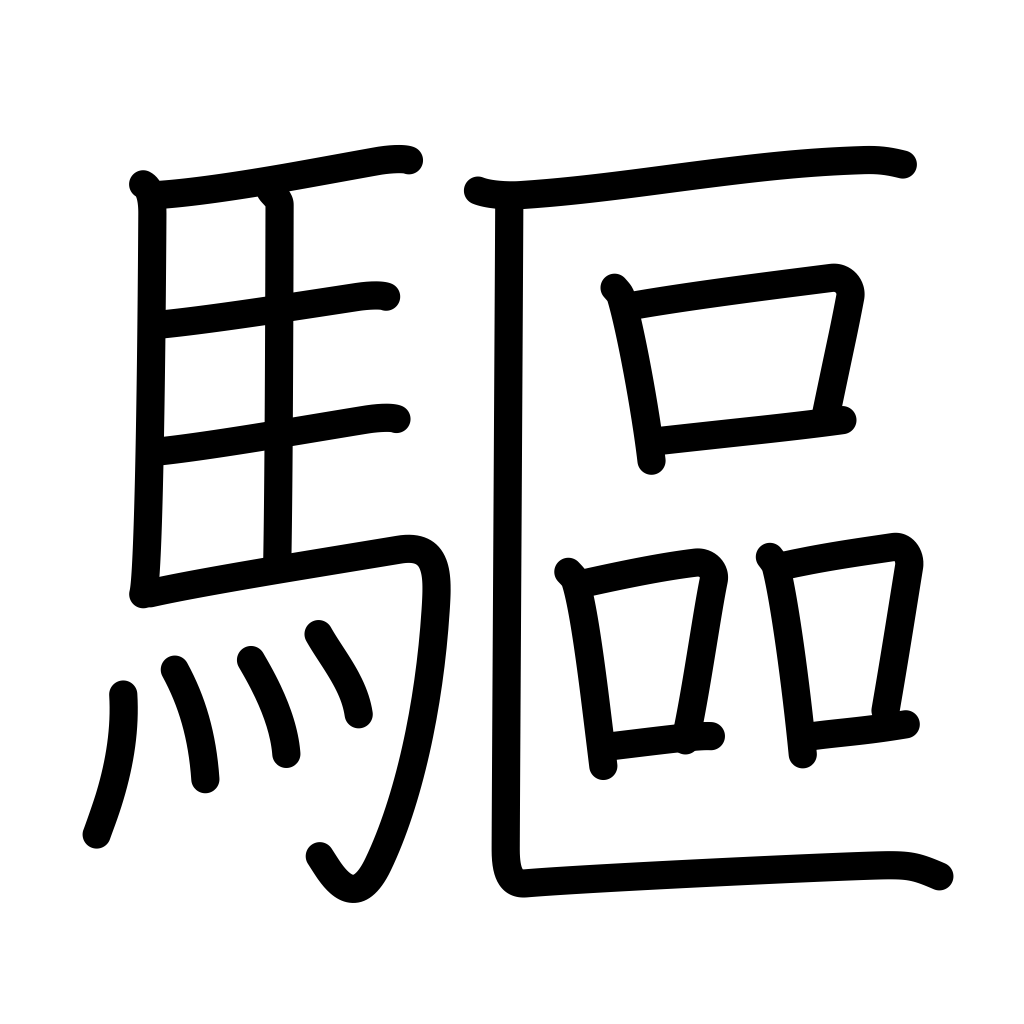
Meaning: spur a horse on, expel, drive away